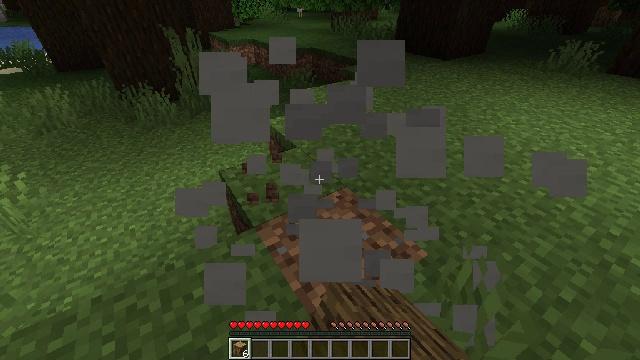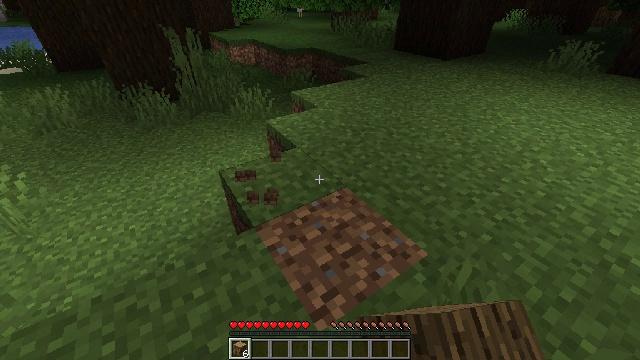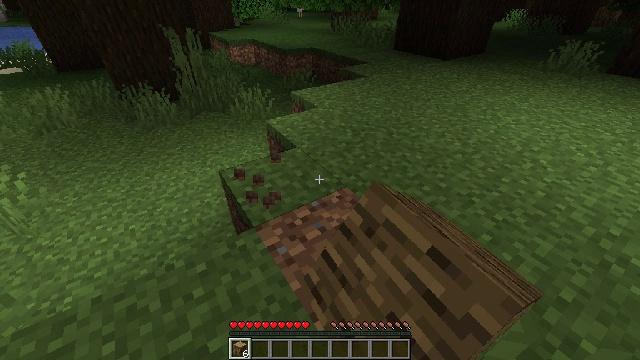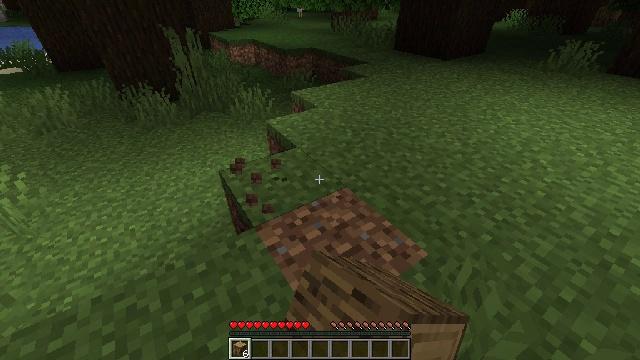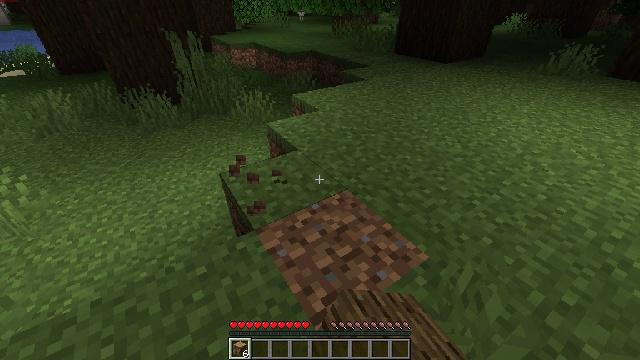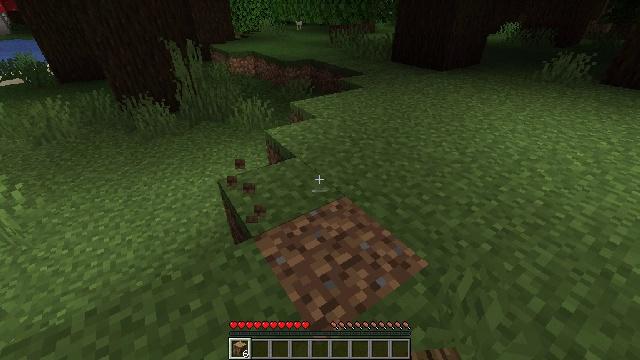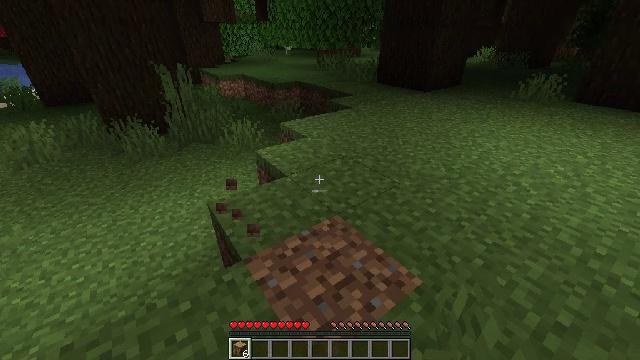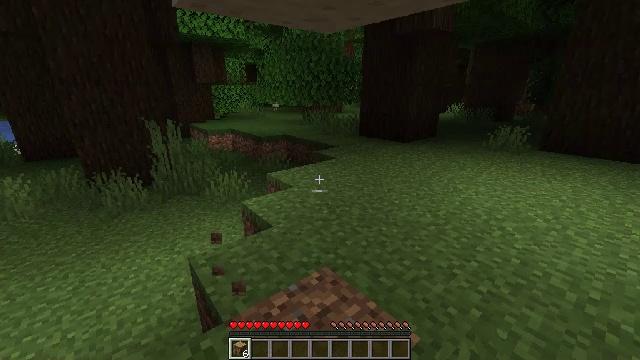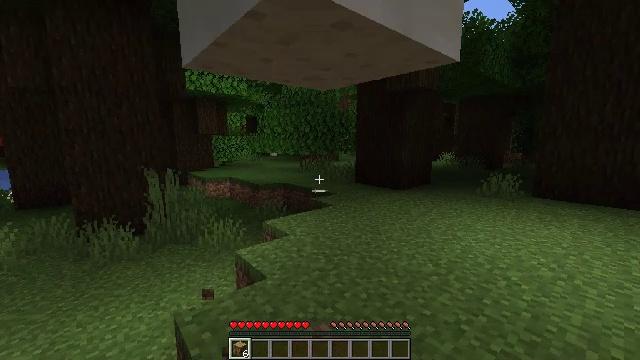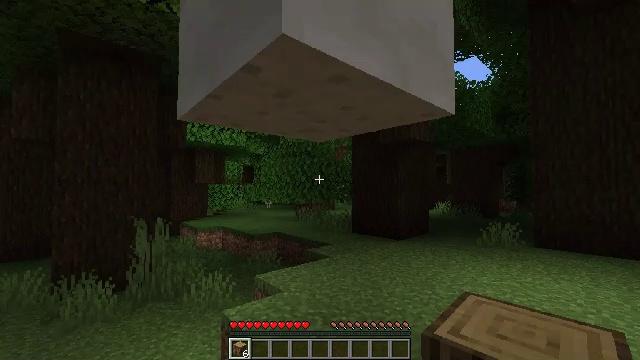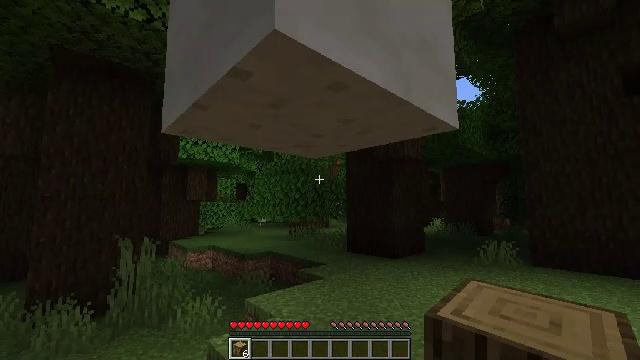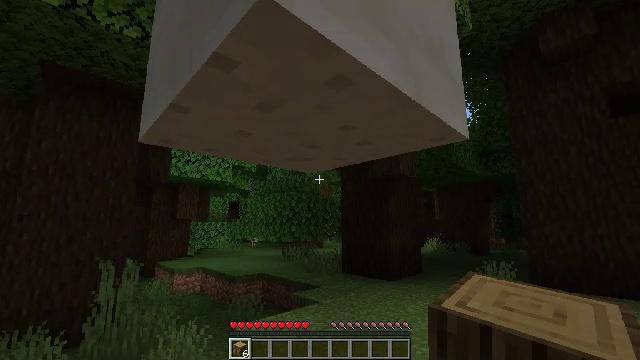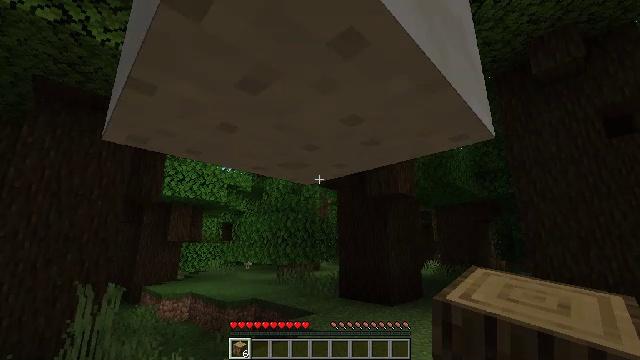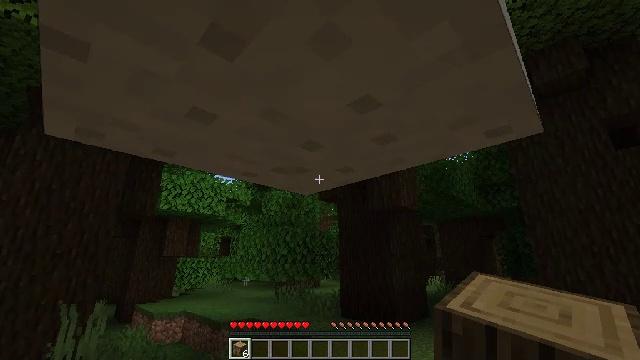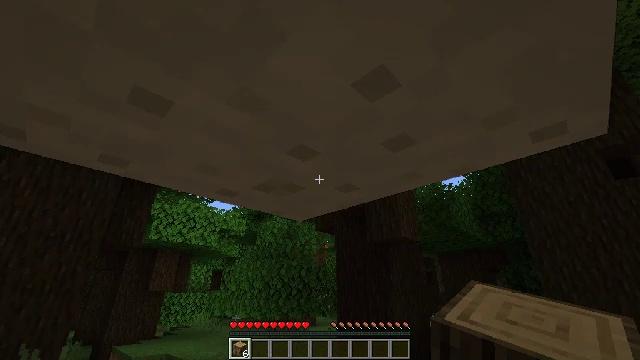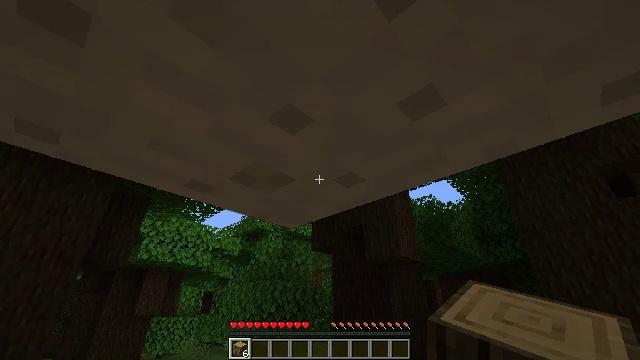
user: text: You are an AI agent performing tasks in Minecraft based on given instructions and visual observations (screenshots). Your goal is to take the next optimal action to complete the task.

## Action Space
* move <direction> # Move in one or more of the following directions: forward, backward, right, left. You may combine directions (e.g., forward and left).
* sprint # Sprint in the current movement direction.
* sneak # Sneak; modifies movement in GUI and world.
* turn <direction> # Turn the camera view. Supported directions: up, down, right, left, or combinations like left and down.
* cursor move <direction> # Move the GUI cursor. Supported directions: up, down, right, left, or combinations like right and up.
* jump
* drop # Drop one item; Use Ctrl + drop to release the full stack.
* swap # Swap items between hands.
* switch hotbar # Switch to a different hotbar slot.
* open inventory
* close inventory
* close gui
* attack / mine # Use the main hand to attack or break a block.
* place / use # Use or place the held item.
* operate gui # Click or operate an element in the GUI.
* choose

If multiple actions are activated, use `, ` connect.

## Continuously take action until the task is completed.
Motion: motion action
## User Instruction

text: Gather the mushroom stem from a big mushroom.
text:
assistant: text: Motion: attack / mine
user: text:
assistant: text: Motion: attack / mine
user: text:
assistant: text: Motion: attack / mine
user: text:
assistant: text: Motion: attack / mine
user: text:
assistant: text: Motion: turn up
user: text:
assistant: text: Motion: turn right and up
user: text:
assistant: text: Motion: turn right and up
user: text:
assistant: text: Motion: turn up
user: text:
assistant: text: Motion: move forward, turn up
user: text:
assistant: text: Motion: move forward, turn right and up
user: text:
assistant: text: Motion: move forward, turn right and up
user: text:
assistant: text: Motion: move forward, turn up
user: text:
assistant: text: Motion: move forward, turn up
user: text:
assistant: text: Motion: move forward, turn up
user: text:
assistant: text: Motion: turn up
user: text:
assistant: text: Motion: turn up
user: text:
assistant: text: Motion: turn right and up
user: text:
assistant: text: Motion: turn right and up, attack / mine
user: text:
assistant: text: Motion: turn right and up, attack / mine
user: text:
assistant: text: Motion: turn right and up, attack / mine
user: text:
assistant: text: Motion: turn right and up, attack / mine
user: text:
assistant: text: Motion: turn right and up, attack / mine
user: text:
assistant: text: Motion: attack / mine
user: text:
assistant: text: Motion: attack / mine
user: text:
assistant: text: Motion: attack / mine
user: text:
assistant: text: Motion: attack / mine
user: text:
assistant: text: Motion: attack / mine
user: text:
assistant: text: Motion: attack / mine
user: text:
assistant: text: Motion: attack / mine
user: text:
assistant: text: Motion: attack / mine